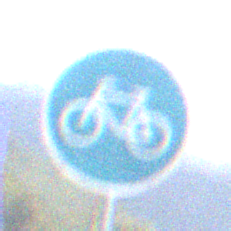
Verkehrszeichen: Radweg
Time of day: MorningAfternoon
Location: Outdoor (RoadRail)
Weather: PartlyCloudy
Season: NotSpecified
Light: Natural